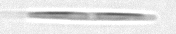
Label: pennate_Pseudo-nitzschia